Question: I'm trying to make a wrapper that'll add additional functionality if the device is an iPad, if it's not the application should continue though the storyboard without the wrapper.

The wrapper is a View Controller with two container views. The large one is for the main functionality and the small one is for the additional iPad functionality.
The container's connection is dumped right where the normal storyboard entry point would be.
So is there a way to have multiple entry points based on what device is being used? That way one can have the wrapper and the other won't.
Here's whats in AppDelegate
'''
func application(application: UIApplication, didFinishLaunchingWithOptions launchOptions: [NSObject: AnyObject]?) -> Bool {
// Override point for customization after application launch.
self.window = UIWindow(frame: UIScreen.mainScreen().bounds)
let storyboard = UIStoryboard(name: "Main", bundle: nil)
let iPadEntryViewController = storyboard.instantiateViewControllerWithIdentifier("iPadWrapperView") as! UIViewController
let iPhoneEntryViewController = storyboard.instantiateViewControllerWithIdentifier("iPhoneEntryPointView")as! UIViewController
if (/* SOME ACTION */ false) {
self.window?.rootViewController = iPadEntryViewController
self.window?.makeKeyAndVisible()
}
else {
self.window?.rootViewController = iPhoneEntryViewController
self.window?.makeKeyAndVisible()
}
return true
}
'''
So what would go in the if statement to check if the device is an iPad?
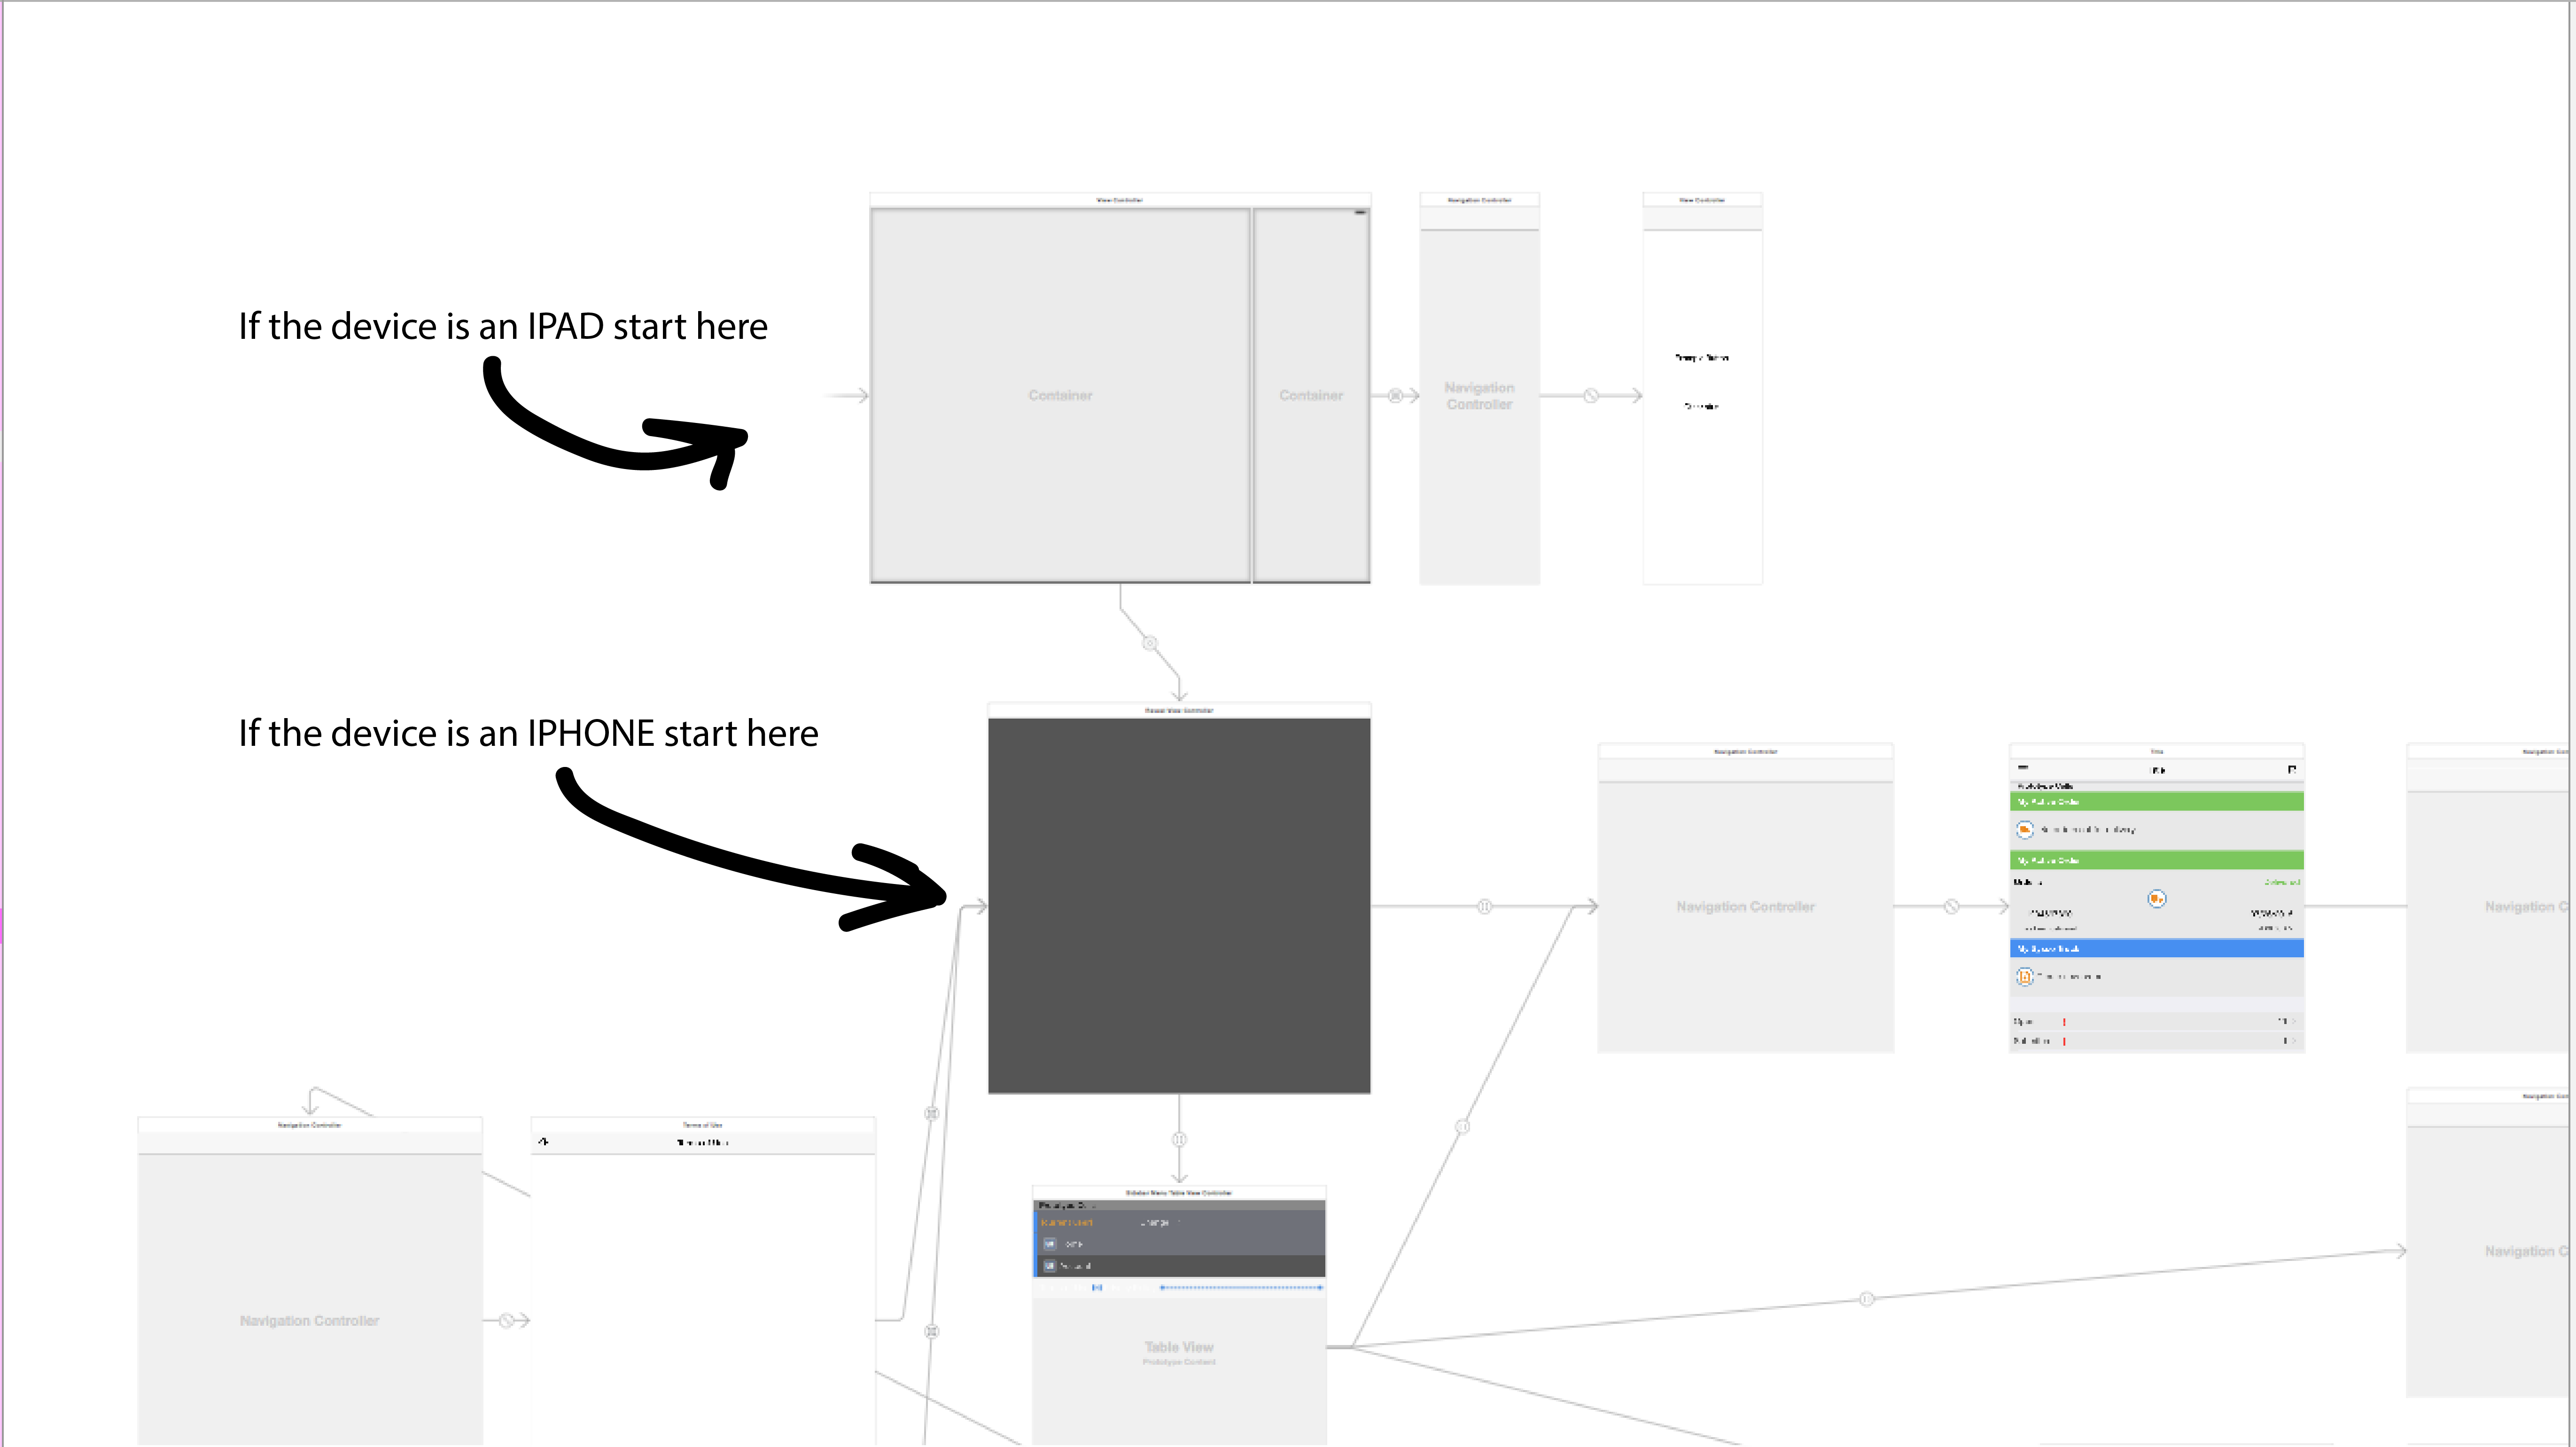
Answer: Here's how I found how to detect the device and assign an entry point specifically for Swift. Turns out it was a simple enum that could be accessed under UIDevice
'''
func application(application: UIApplication, didFinishLaunchingWithOptions launchOptions: [NSObject: AnyObject]?) -> Bool {
// Override point for customization after application launch.
self.window = UIWindow(frame: UIScreen.mainScreen().bounds)
let storyboard = UIStoryboard(name: "Main", bundle: nil)
let iPadEntryViewController = storyboard.instantiateViewControllerWithIdentifier("iPadWrapperView") as! UIViewController
let iPhoneEntryViewController = storyboard.instantiateViewControllerWithIdentifier("iPhoneEntryPointView")as! UIViewController
if (UIDevice.currentDevice().userInterfaceIdiom == .Phone) {
self.window?.rootViewController = iPhoneEntryViewController
self.window?.makeKeyAndVisible()
println("Application will begin as iPhone app")
}
else {
self.window?.rootViewController = iPadEntryViewController
self.window?.makeKeyAndVisible()
println("Application will begin as iPad app")
}
return true
}
'''